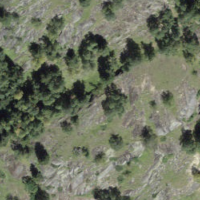
EUNIS habitat code: 26
Species observed at this site:
Aquila chrysaetos